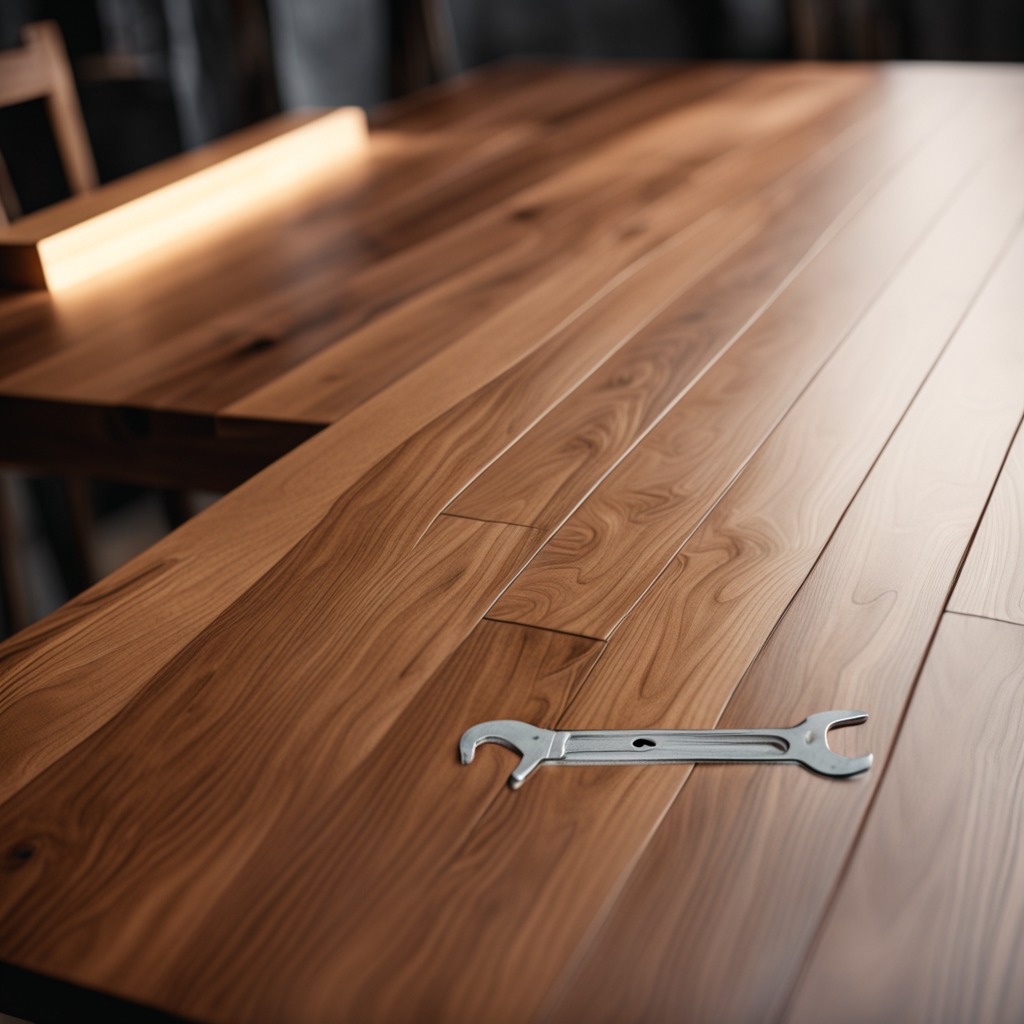
A wrench lies on the wooden table in a carpentry studio rich wood textures side lighting.